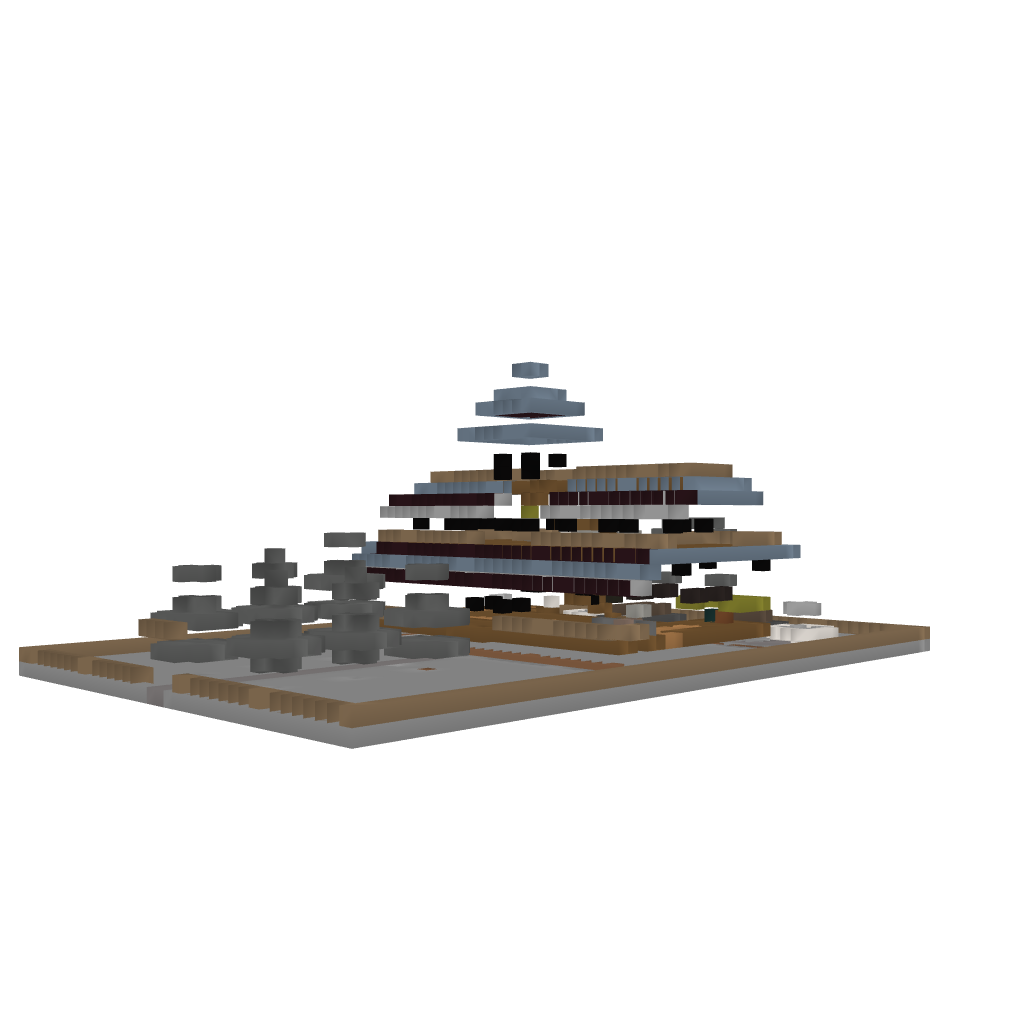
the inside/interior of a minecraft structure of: Victorian Mansion House